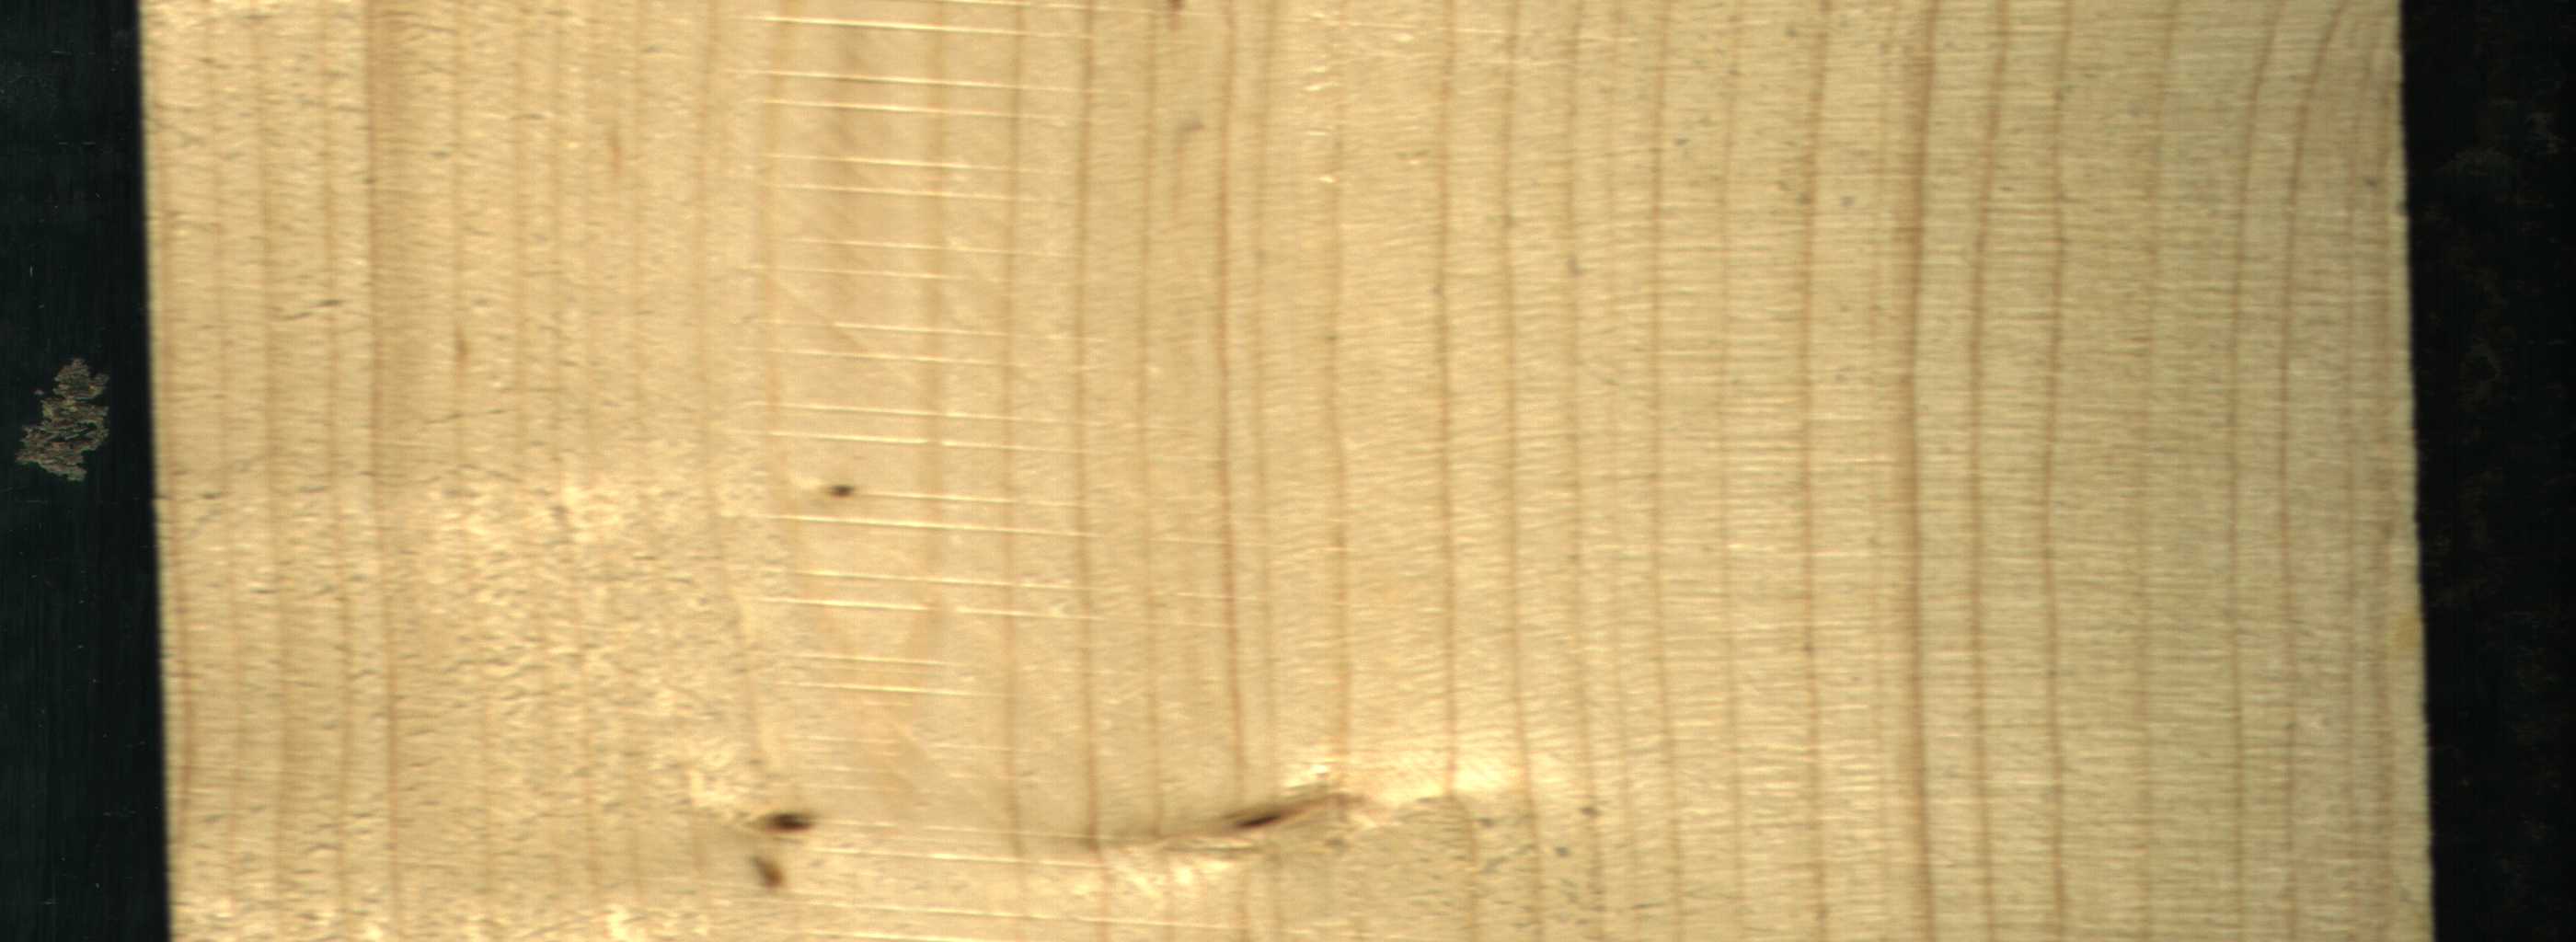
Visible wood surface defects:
Live_Knot
Live_Knot